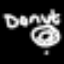
Label: donut